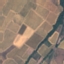
Land use / land cover: PermanentCrop